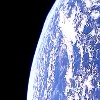
Label: cloud